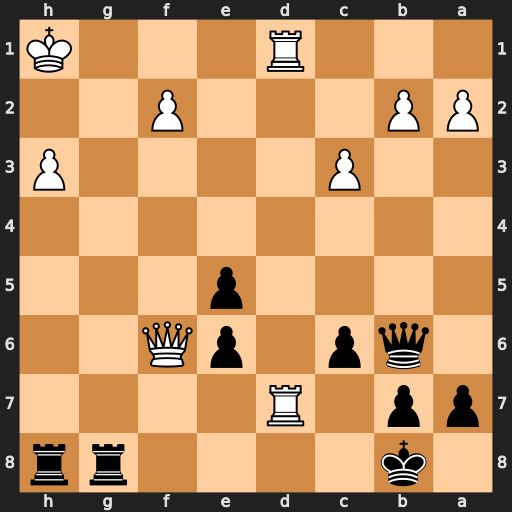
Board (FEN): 1k4rr/pp1R4/1qp1pQ2/4p3/8/2P4P/PP3P2/3R3K
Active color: b
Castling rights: -
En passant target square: -
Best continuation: Rxh3#